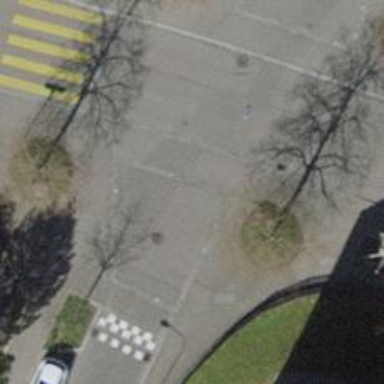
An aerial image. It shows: Unmarked crossing with traffic calming table on the road.